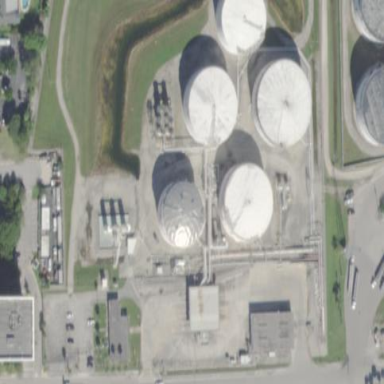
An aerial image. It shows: Industrial area designated as petroleum terminal.